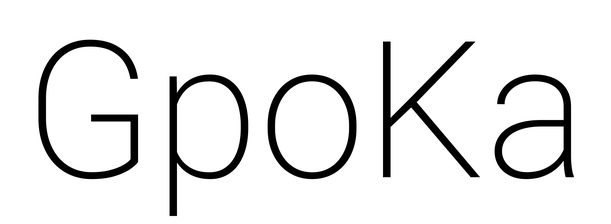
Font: Roboto_ExtraLight